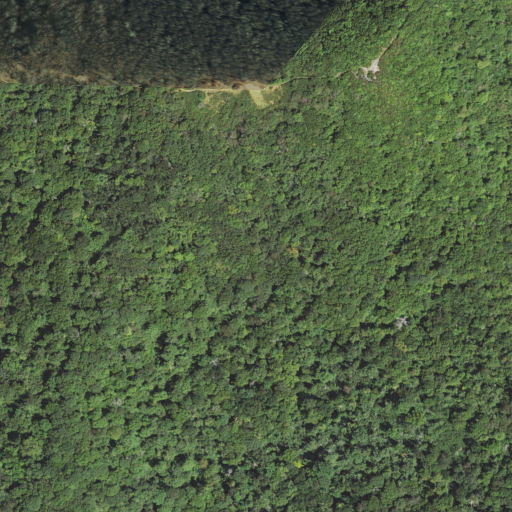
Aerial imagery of mountain in North Carolina named Rocky Top containing deciduous forest, mixed forest, shrub, and evergreen forest